Current action and preconditions to check: trajectory_clear

Your task: For each precondition in the list above, predict whether it will hold at this action.

Consider the current scene as observed from the mobile robot's camera, and analyze the predicted future states of all dynamic agents (e.g., people, animals, vehicles, or any moving entities) within the NEXT SECOND.

IMPORTANT: Only answer "very likely" if you are absolutely certain—based on strong, clear evidence—that a dynamic agent will violate the precondition in the predicted future state. Do NOT answer "very likely" for unlikely, ambiguous, or low-probability risks.

Ask yourself for each precondition: Is there a high probability, with clear and convincing evidence, that the predicted future states of any dynamic agent will interfere with the predicted future state of the currently executing action within the NEXT SECOND, causing that precondition to fail?

Assess the risk level based on these predictions. Use "likely" or "very likely" if motions create a clear risk of interference.

Use "neutral" or "improbable" if agents are nearby but their predicted paths are clearly diverging or non-conflicting.

Failure Risk Categories: "very improbable", "improbable", "neutral", "likely", "very likely"

Answer Format: Output ONLY the probability_of_failure value from these categories: "very improbable", "improbable", "neutral", "likely", "very likely"

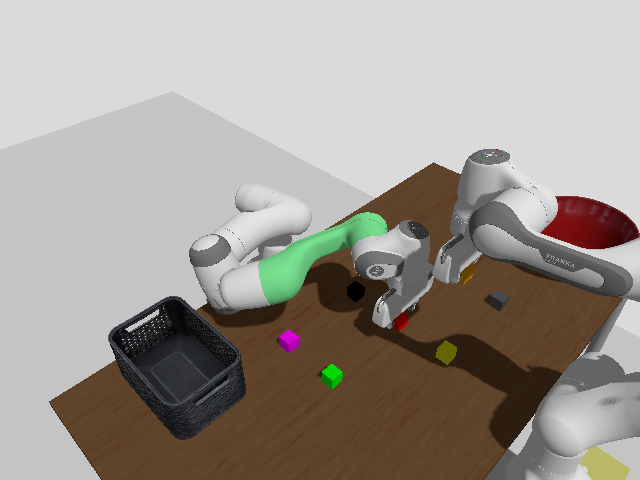

Answer: improbable